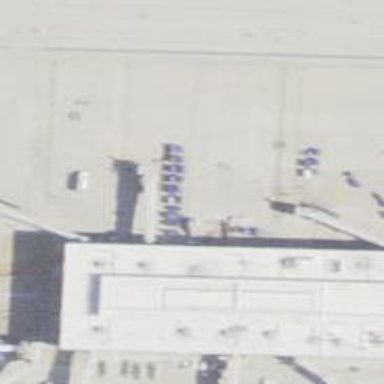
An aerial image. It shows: Airport gate.